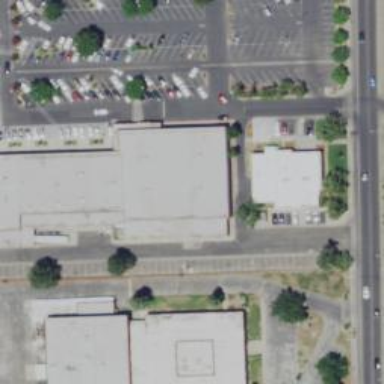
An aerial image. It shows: Building.